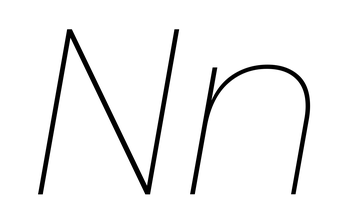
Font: Poppins-ThinItalic